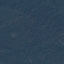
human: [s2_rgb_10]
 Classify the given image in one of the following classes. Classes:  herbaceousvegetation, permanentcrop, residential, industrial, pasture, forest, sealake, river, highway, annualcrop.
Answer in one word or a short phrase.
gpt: Forest